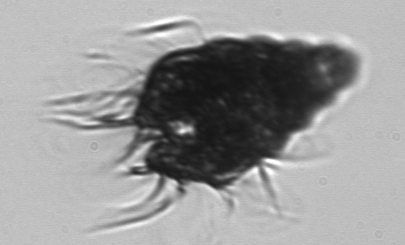
Label: Laboea_strobila